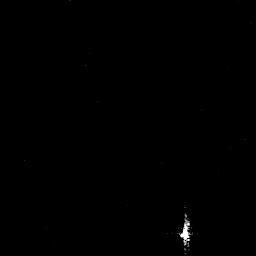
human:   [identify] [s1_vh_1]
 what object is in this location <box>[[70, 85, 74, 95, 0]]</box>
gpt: <ref>1 small ship at the bottom right</ref>